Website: crate-barrel
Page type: billing-address
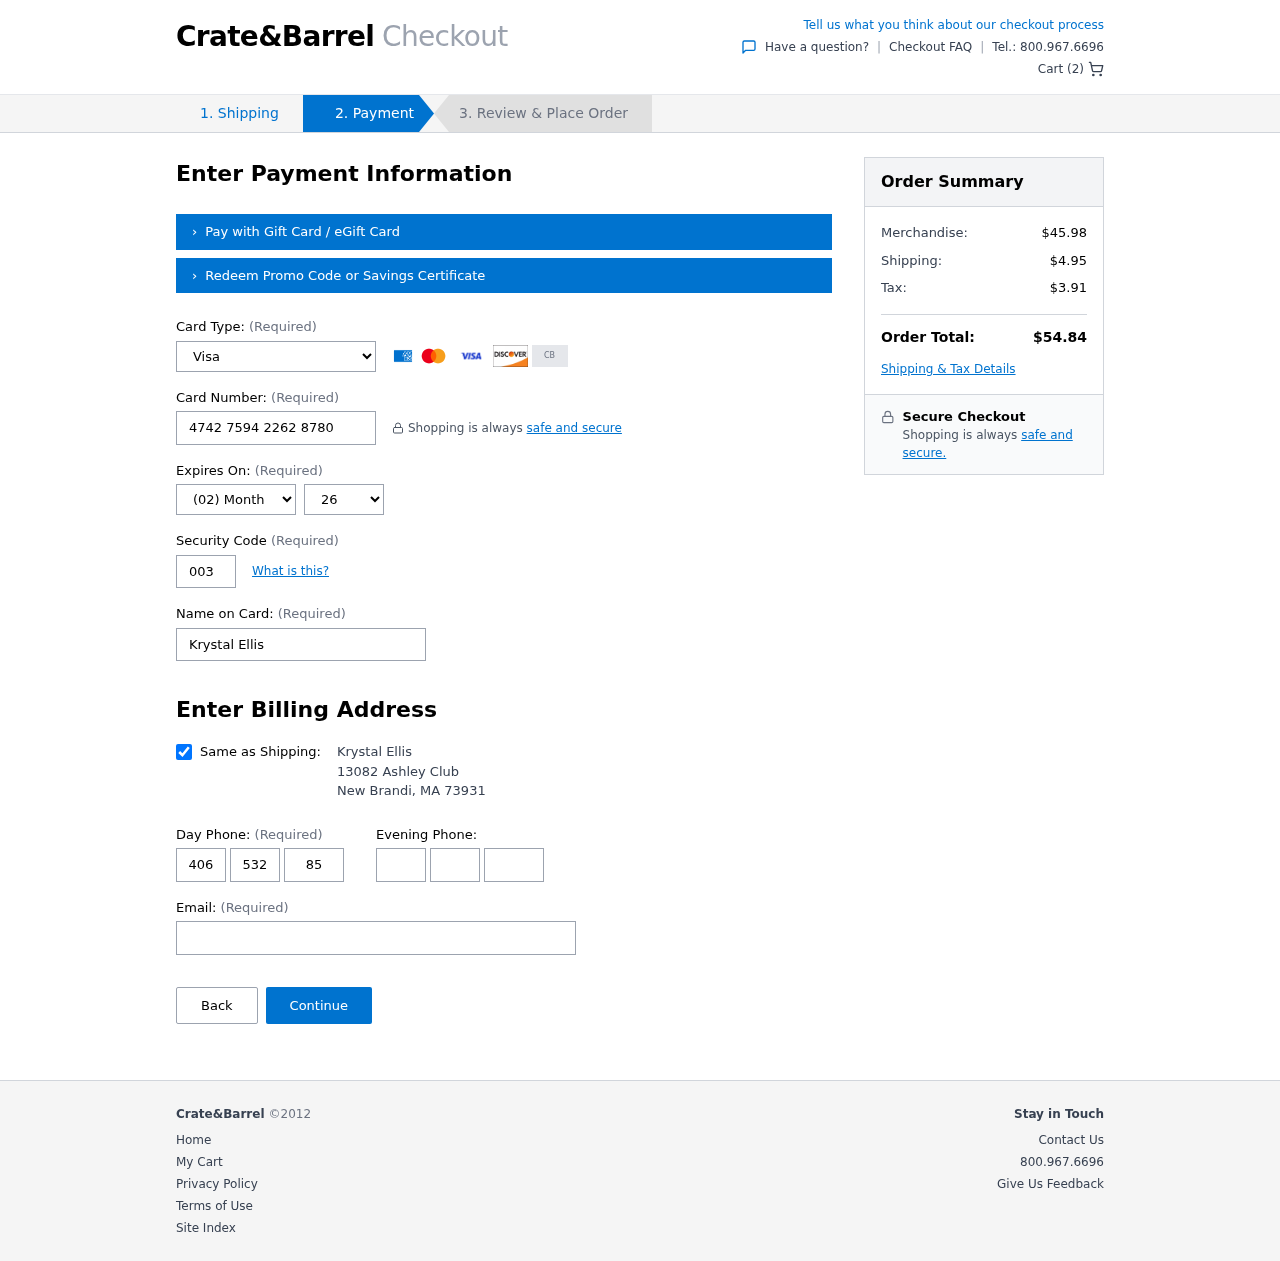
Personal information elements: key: PII_CARD_CVV
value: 003
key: PII_CARD_EXPIRY_MONTH
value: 02
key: PII_CARD_EXPIRY_YEAR
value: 26
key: PII_CARD_NUMBER
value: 4742 7594 2262 8780
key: PII_CARD_TYPE
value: Visa
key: PII_CITY
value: New Brandi
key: PII_EMAIL
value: krystal.ellis@yahoo.com
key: PII_FULLNAME
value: Krystal Ellis
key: PII_PHONE_AREA
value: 406
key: PII_PHONE_PREFIX
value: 532
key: PII_PHONE_SUFFIX
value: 8521
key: PII_POSTCODE
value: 73931
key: PII_STATE_ABBR
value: MA
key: PII_STREET
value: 13082 Ashley Club
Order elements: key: ORDER_NUM_ITEMS
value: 2
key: ORDER_SUBTOTAL
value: $45.98
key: ORDER_SHIPPING_COST
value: $4.95
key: ORDER_TAX
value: $3.91
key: ORDER_TOTAL
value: $54.84